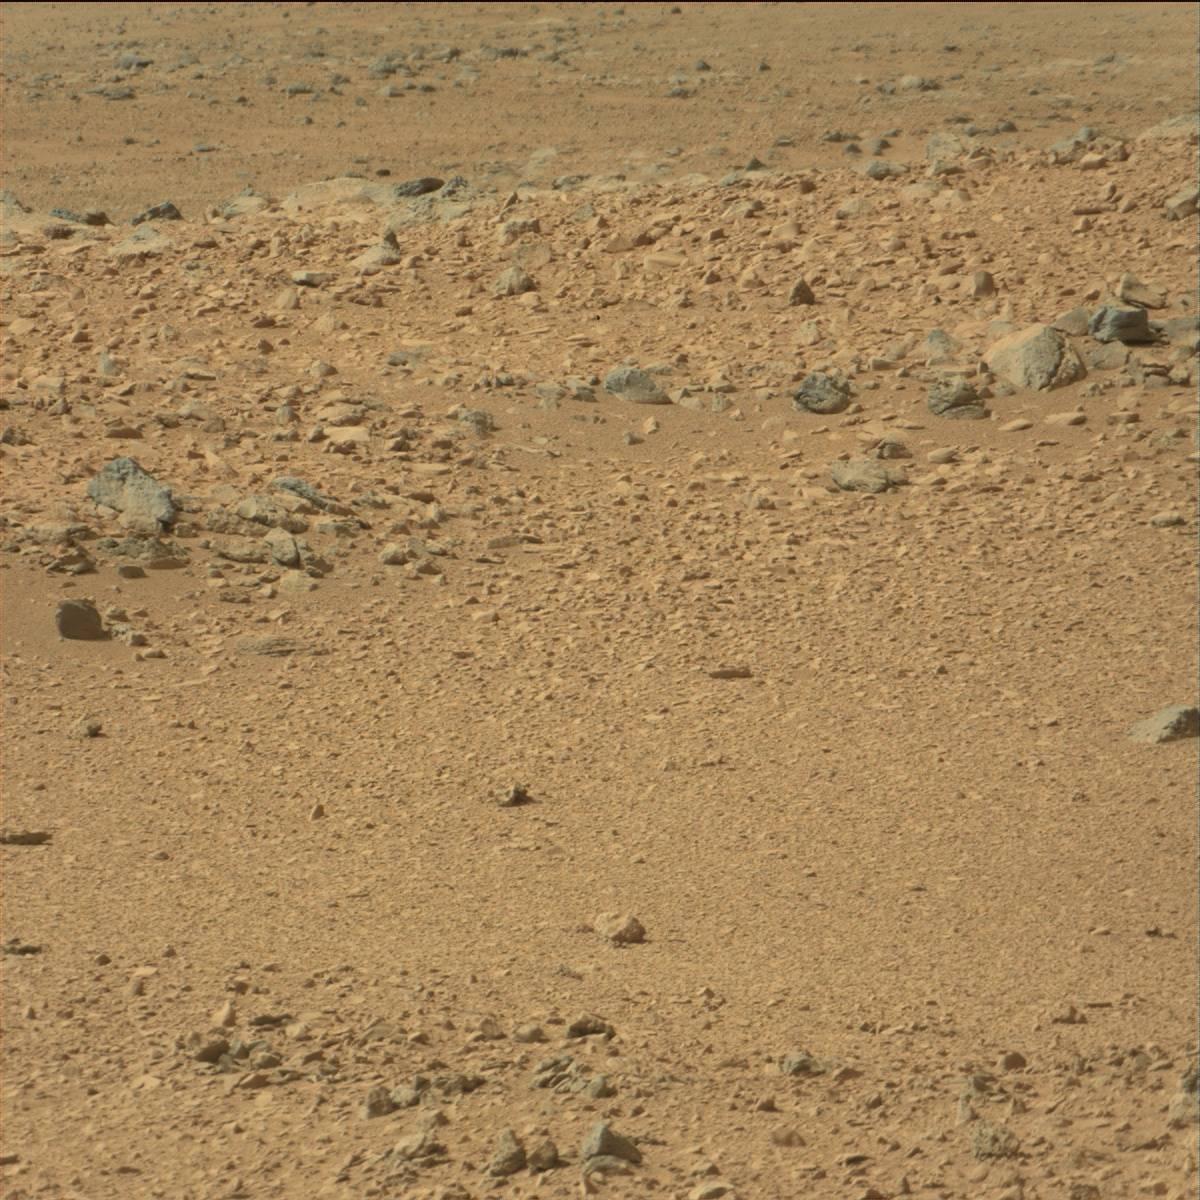
Terrain classes present: Bedrock, Sand / Soil